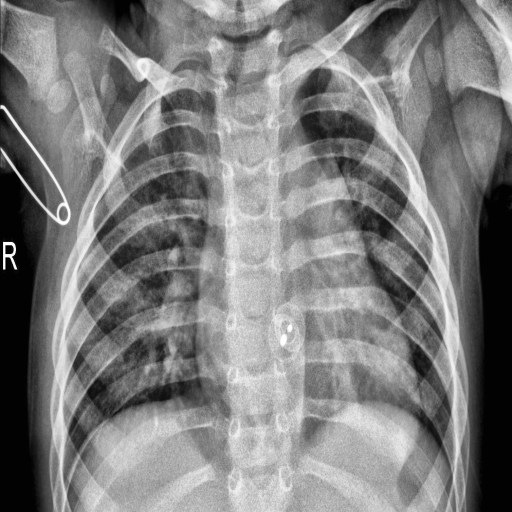
Finding: PNEUMONIA